Aerial crown-view tile of a tropical tree (Barro Colorado Island, Panama), acquired 20250512:
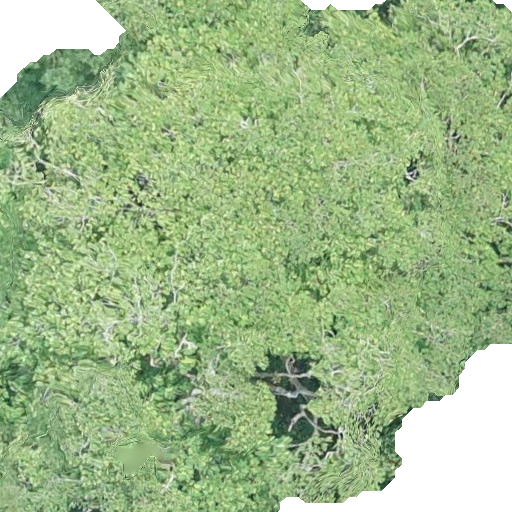
Species: Dipteryx oleifera
GBIF accepted scientific name: Dipteryx oleifera
Crown area: 463.695 m²